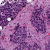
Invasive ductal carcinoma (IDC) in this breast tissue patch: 1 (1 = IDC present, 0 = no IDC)